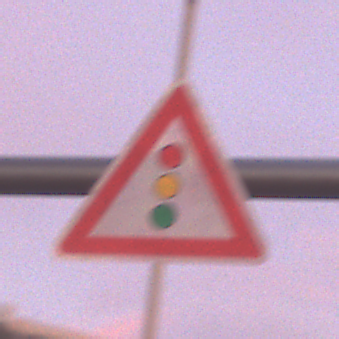
Verkehrszeichen: Lichtzeichenanlage
Umgebung: Outdoor, Urban
Tageszeit: SunriseSunset
Wetter: PartlyCloudy
Licht: Natural
Jahreszeit: NotSpecified
Kontrast: MediumContrast